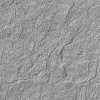
Atmospheric dust classification: not_dusty